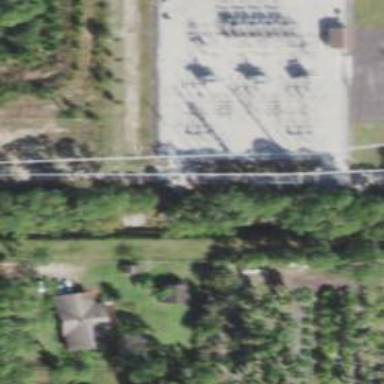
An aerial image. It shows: Distribution substation surrounded by fence.